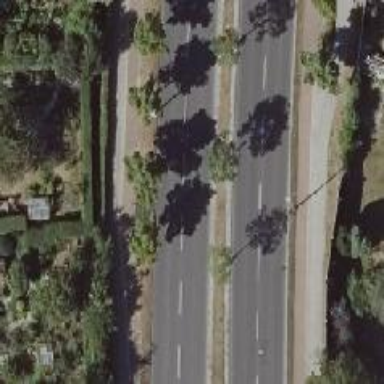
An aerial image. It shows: Avenue lined with deciduous broadleaved trees.